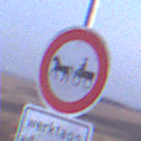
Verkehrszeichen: VerbotGespannfuhrwerke
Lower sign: ZeitangabenMitBeschraenkungAufWochentage7
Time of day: SunriseSunset
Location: Outdoor (Nature)
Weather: Clear
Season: NotSpecified
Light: Natural